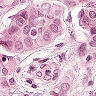
Metastatic tissue present: yes